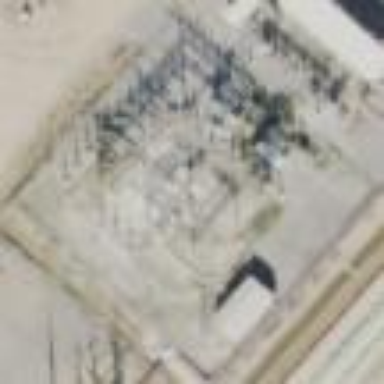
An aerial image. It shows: Outdoor industrial power substation.